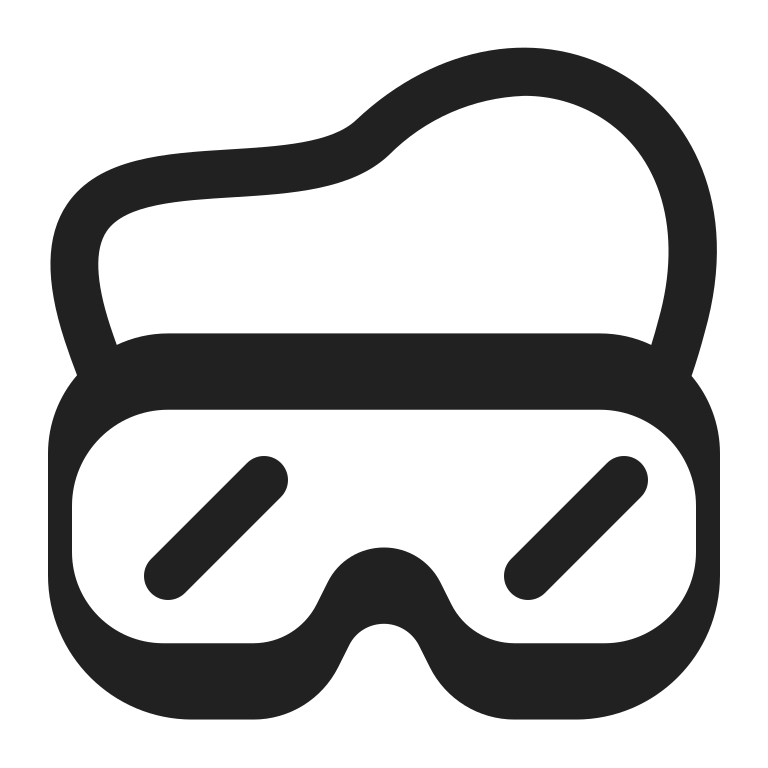
goggles high contrast